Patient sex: M
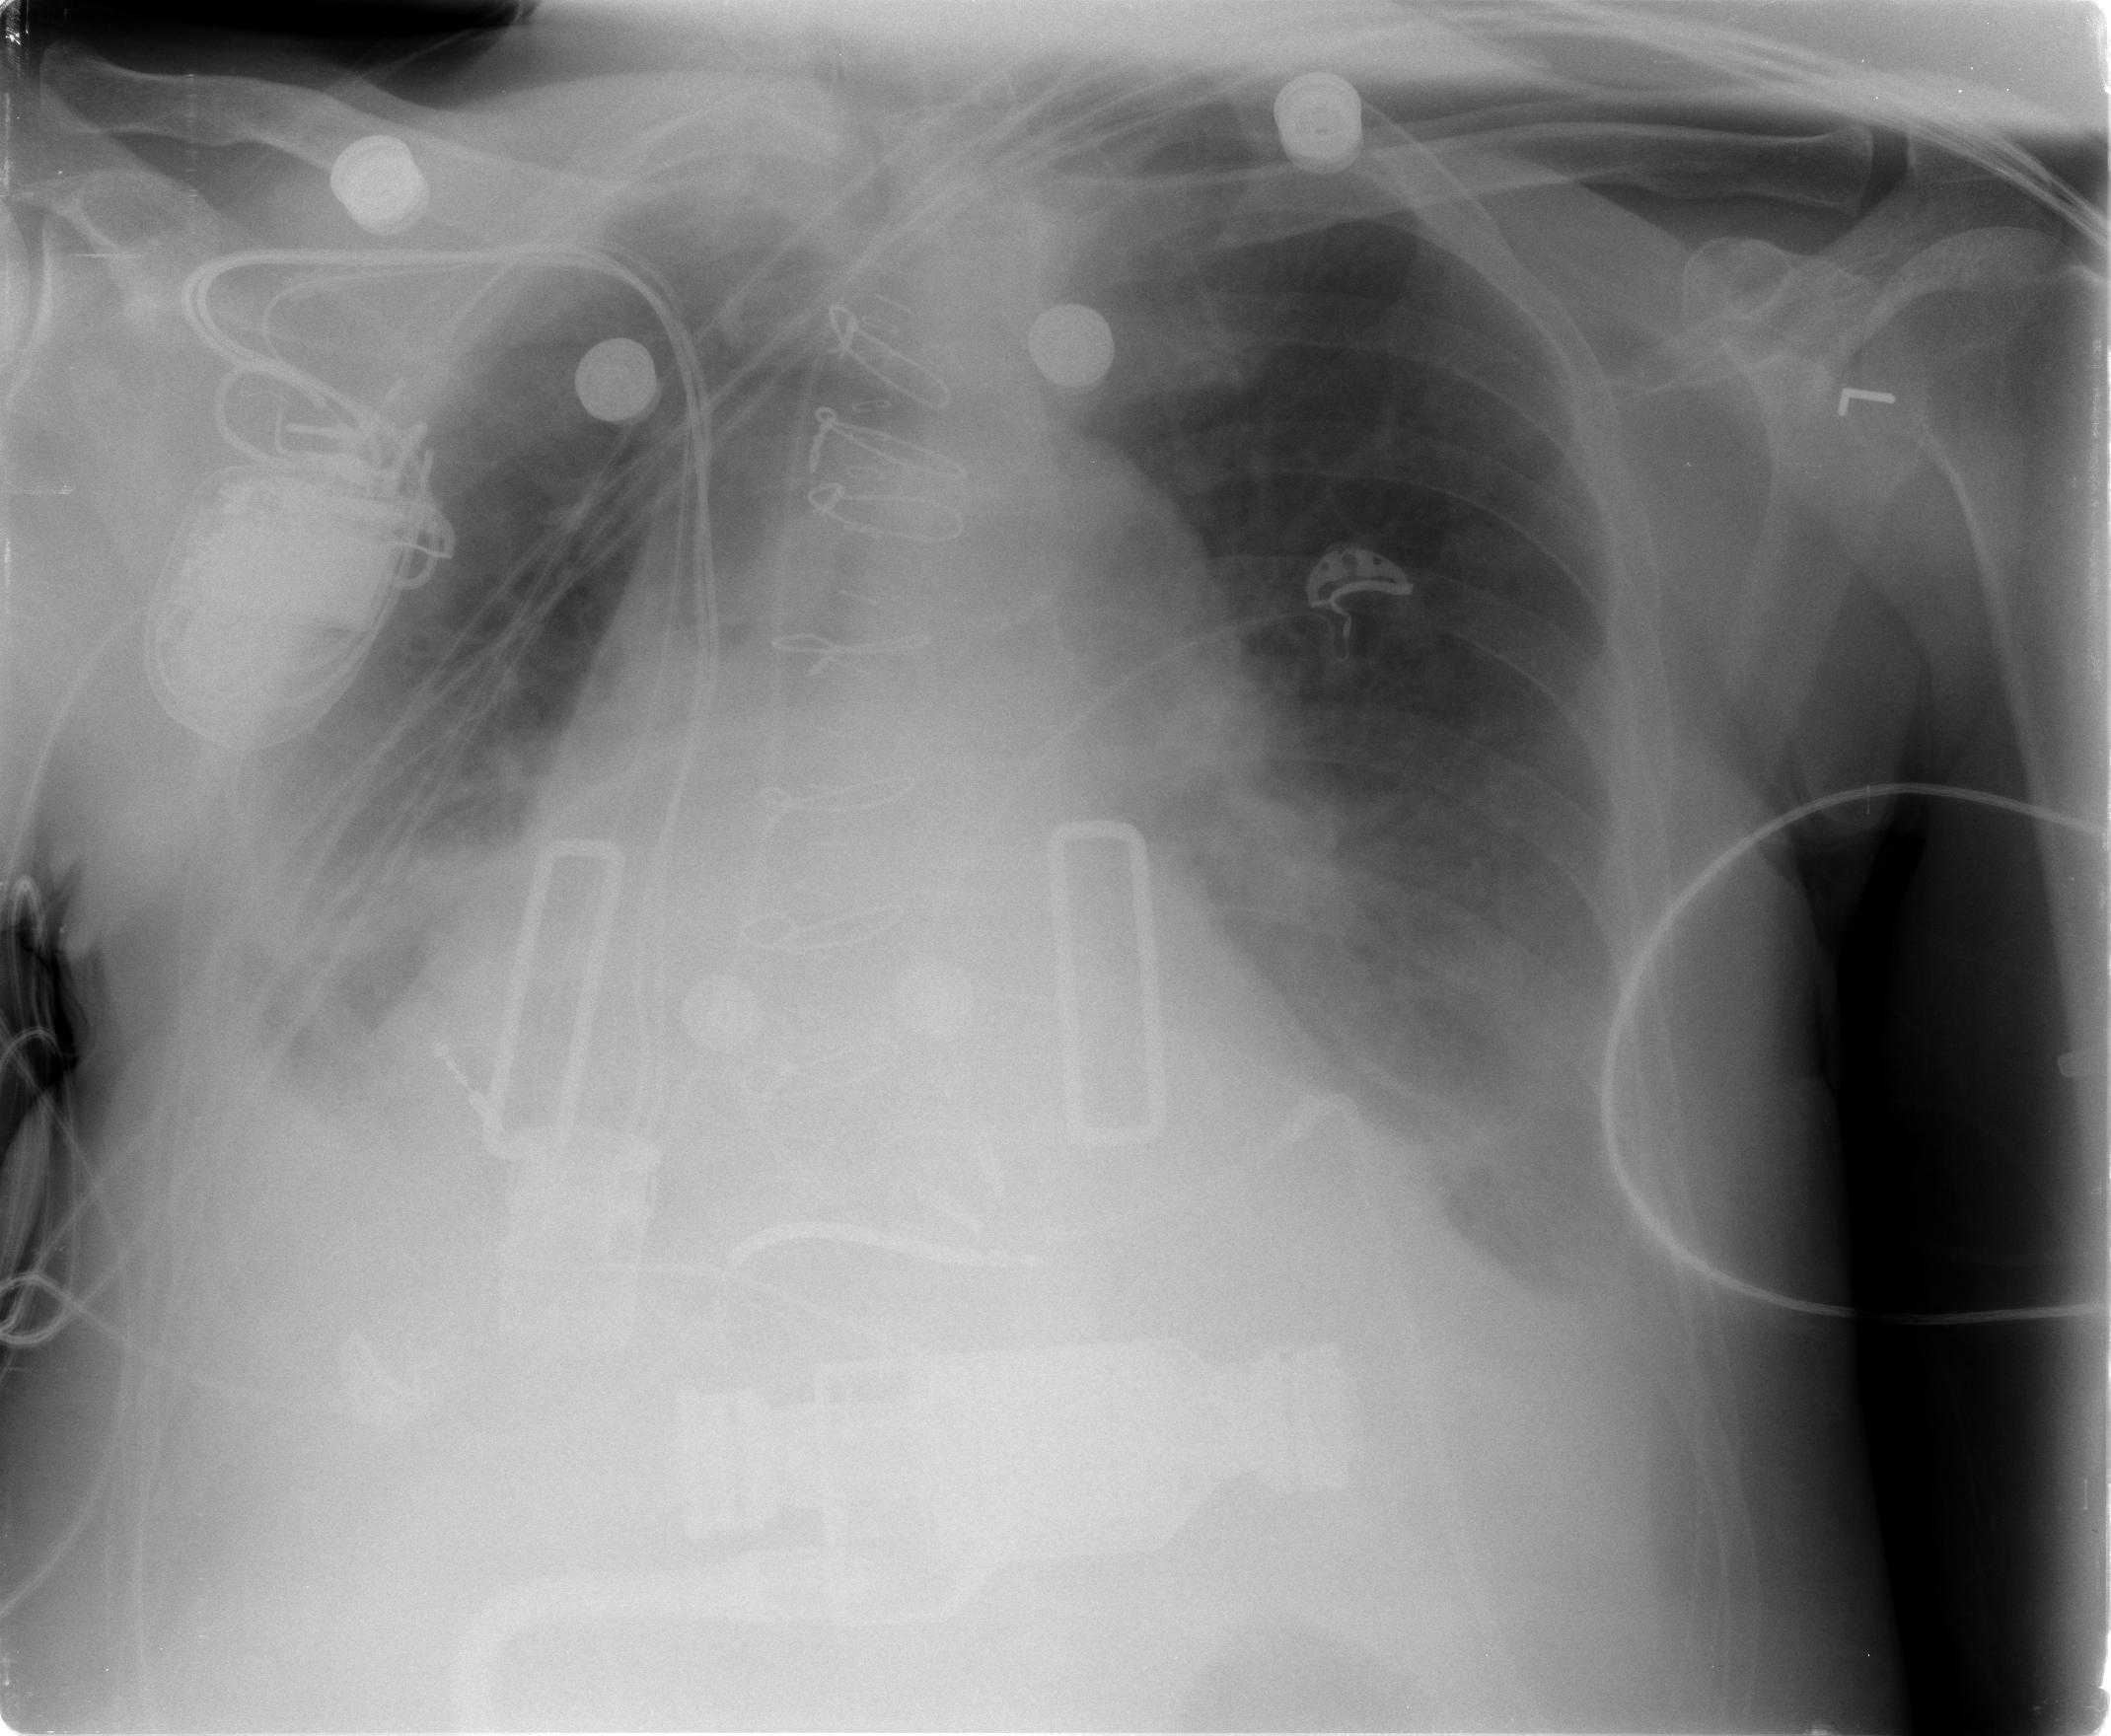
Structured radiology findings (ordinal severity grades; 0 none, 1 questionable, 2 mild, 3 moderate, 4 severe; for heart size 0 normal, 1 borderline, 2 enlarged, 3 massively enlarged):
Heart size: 2
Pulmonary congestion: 0
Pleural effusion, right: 2
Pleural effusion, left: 2
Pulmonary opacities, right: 1
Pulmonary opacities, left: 0
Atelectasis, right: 2
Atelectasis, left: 2